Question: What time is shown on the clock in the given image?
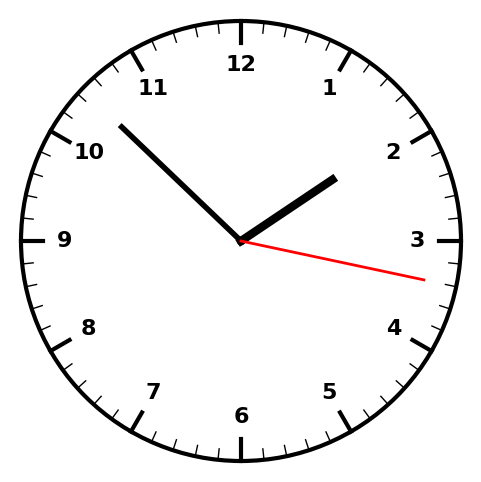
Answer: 01:52:17